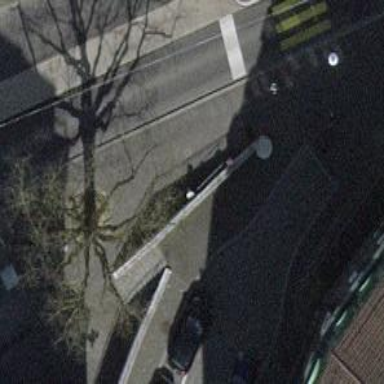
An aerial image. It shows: Set of steps on the road.